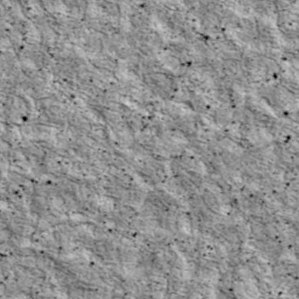
Label: non_frost